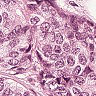
Metastatic tissue present: yes